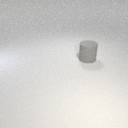
large gray rubber cylinder